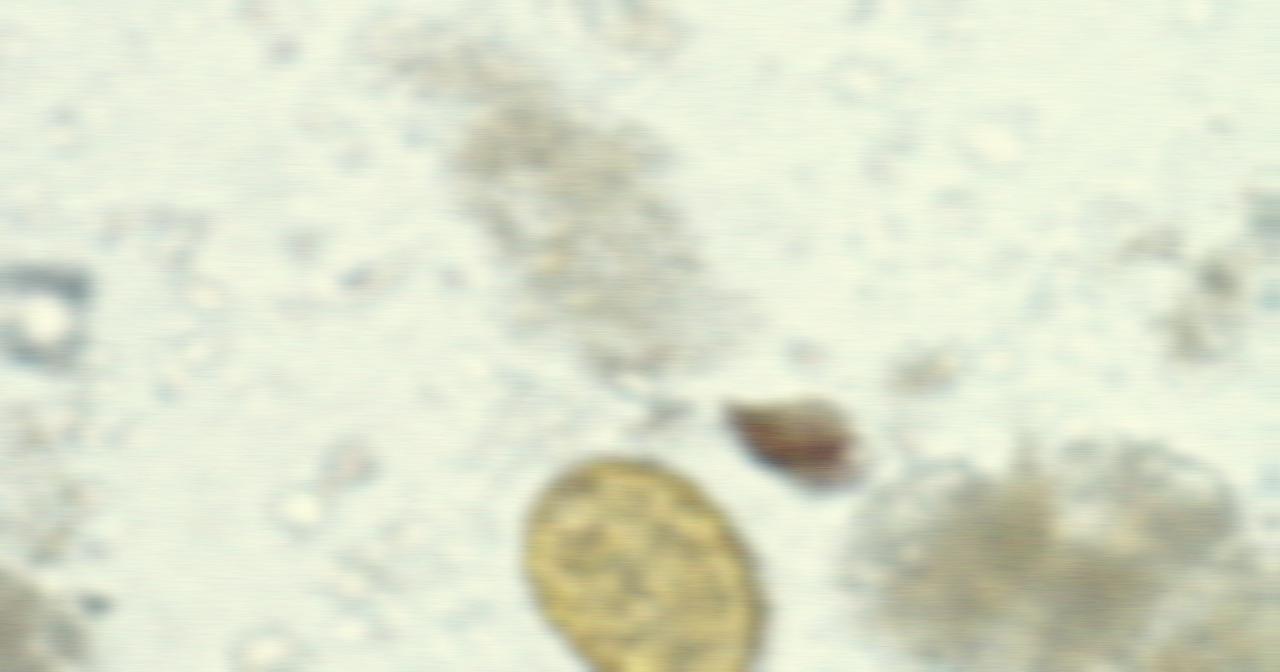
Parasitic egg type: Ascaris lumbricoides